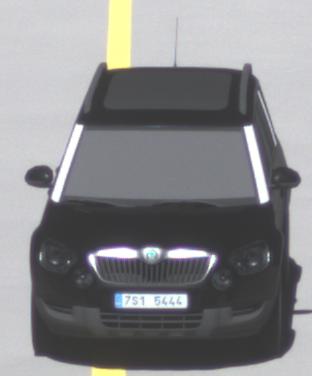
Make: Skoda
Model: Yeti 1.2 TSI
Detailed model: Yeti
Model produced from: 2009/11
Model produced until: 2011/10
Doors: 5
Color: black
Road condition: dry road
Daytime: midday
Contrast: high contrast